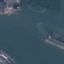
Land use / land cover class: SeaLake